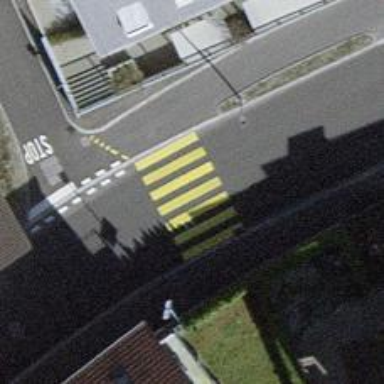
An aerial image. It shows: Uncontrolled zebra crossing with zebra markings.